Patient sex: F
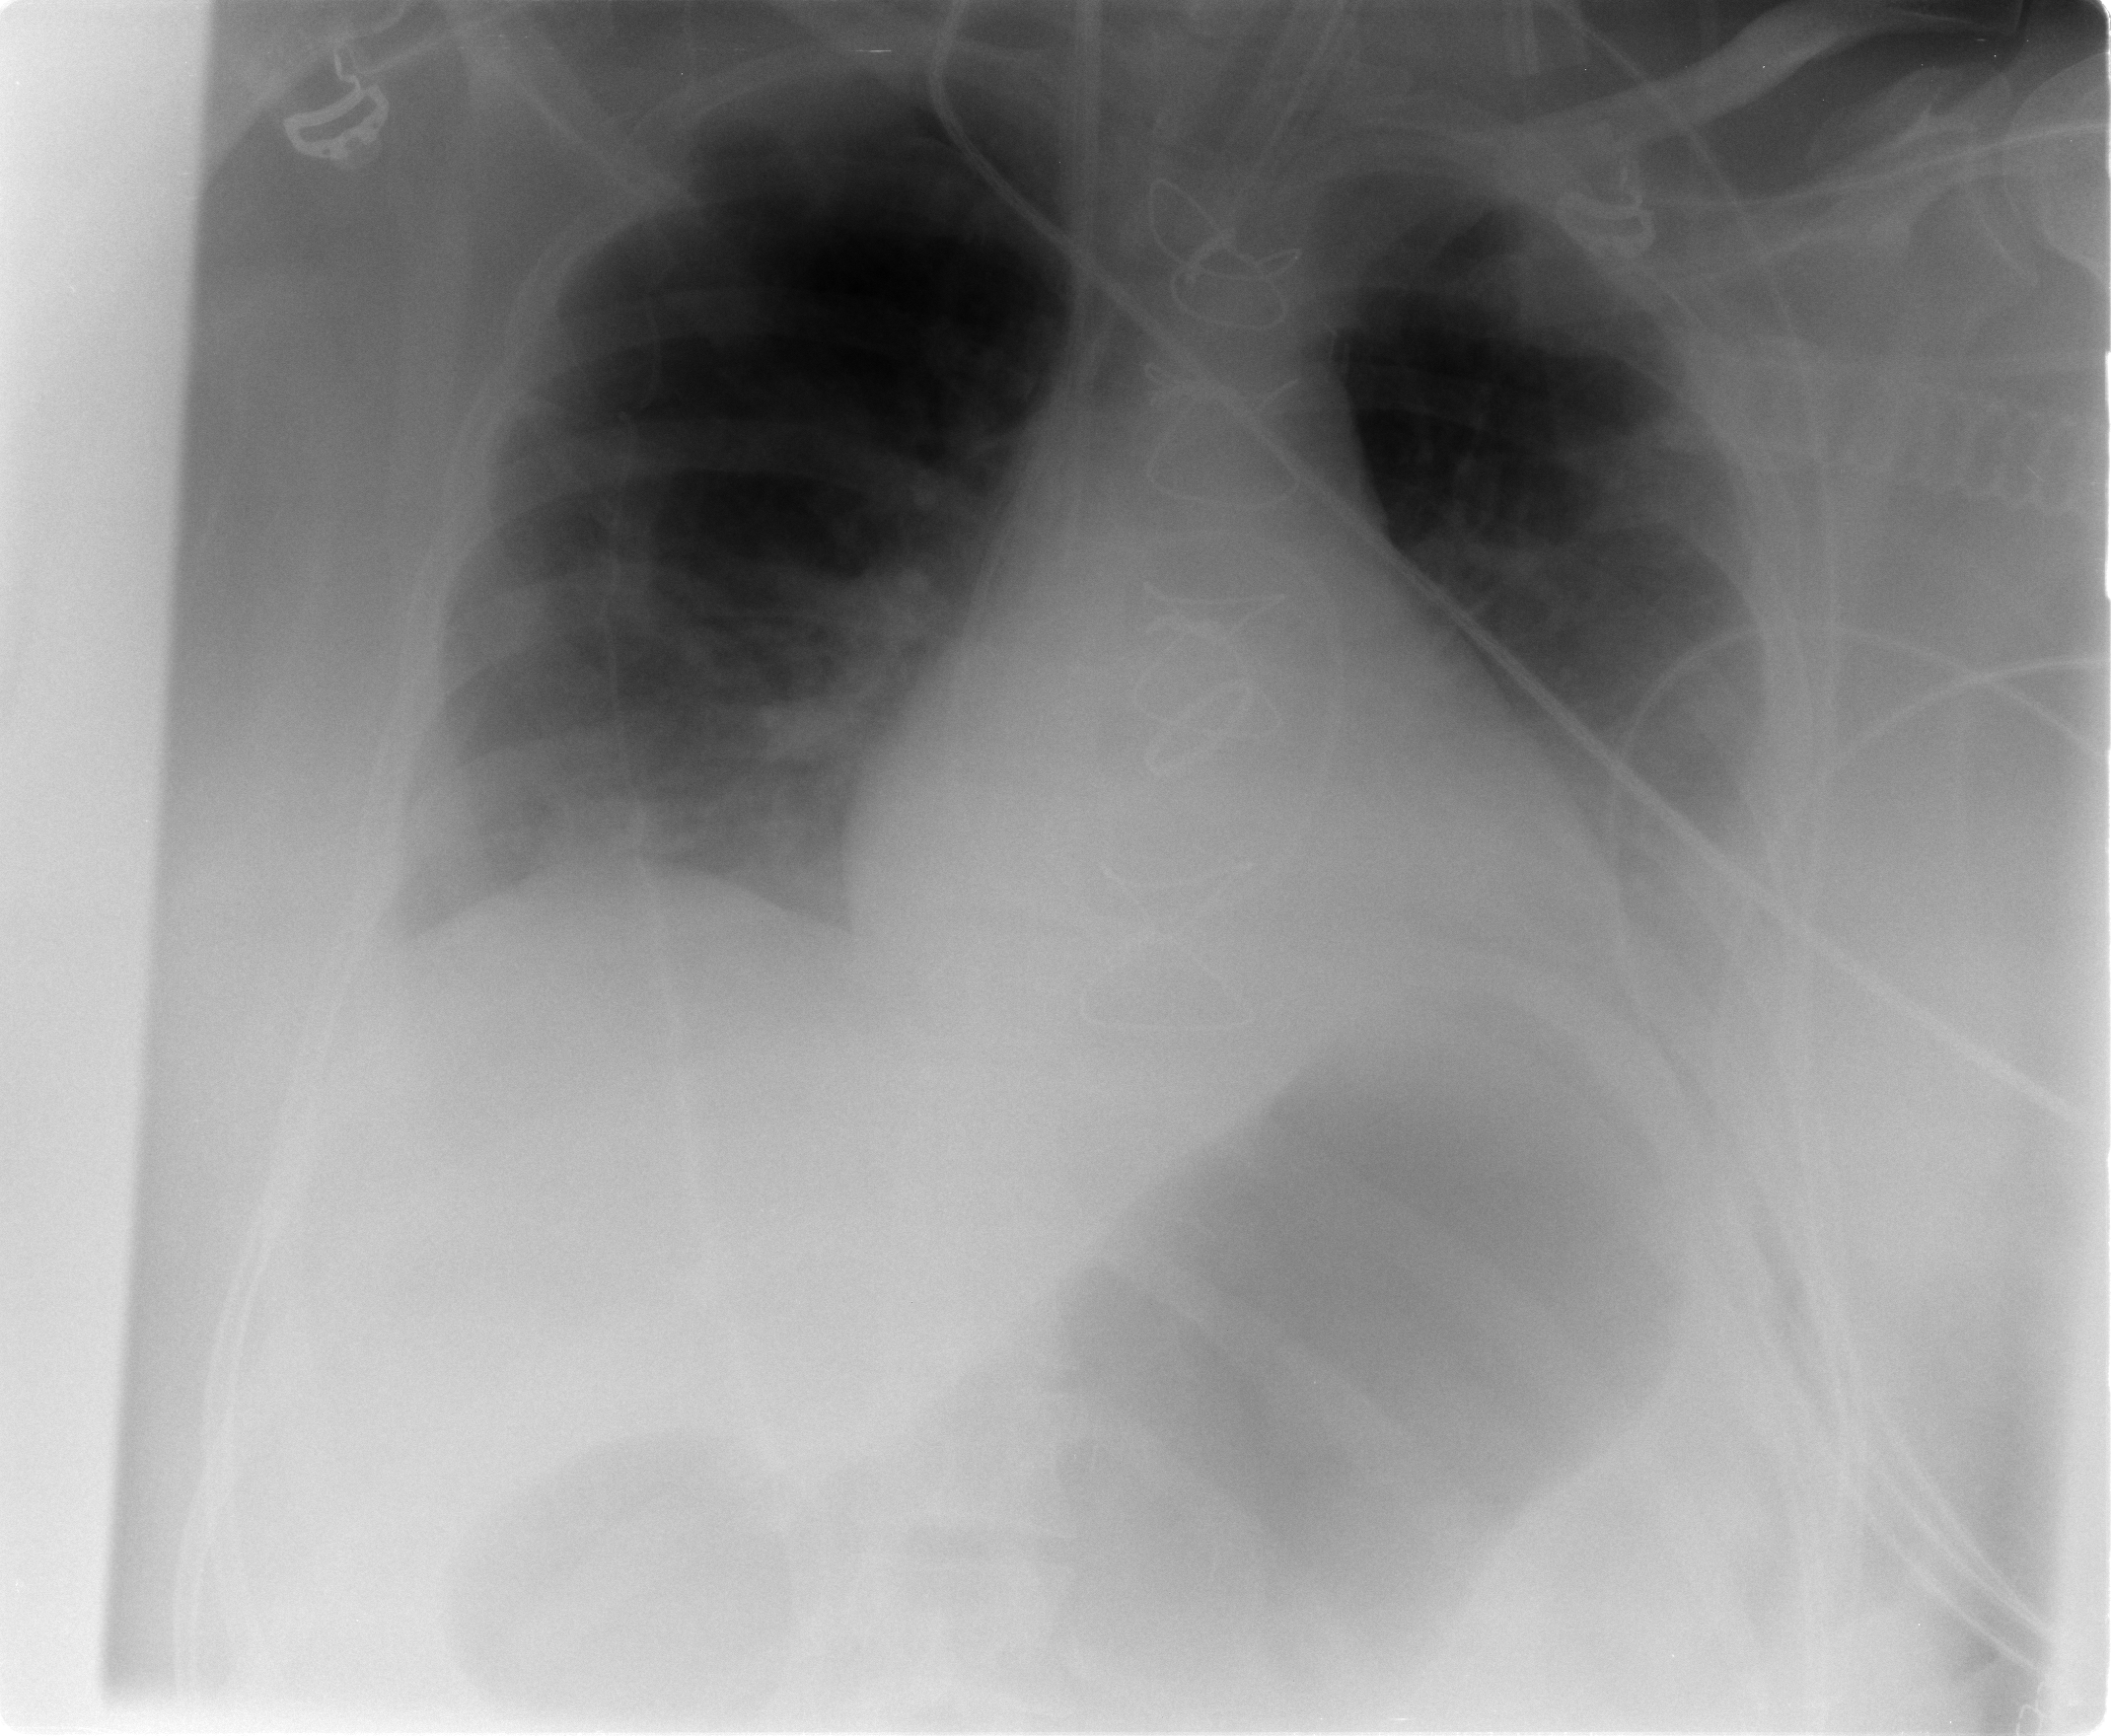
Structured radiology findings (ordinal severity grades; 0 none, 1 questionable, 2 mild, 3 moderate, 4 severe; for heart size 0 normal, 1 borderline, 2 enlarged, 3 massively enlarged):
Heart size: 0
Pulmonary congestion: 2
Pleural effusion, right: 2
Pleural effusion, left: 3
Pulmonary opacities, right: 2
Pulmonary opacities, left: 0
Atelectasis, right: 2
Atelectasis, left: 3